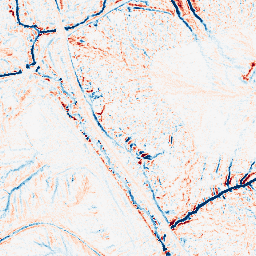
Category: edge_preserving
Decomposition family: median
Decomposition parameters: size: 7
Upsampling method: bicubic_3x
Upsampling parameters: scale: 3
Upsampling scale: 3